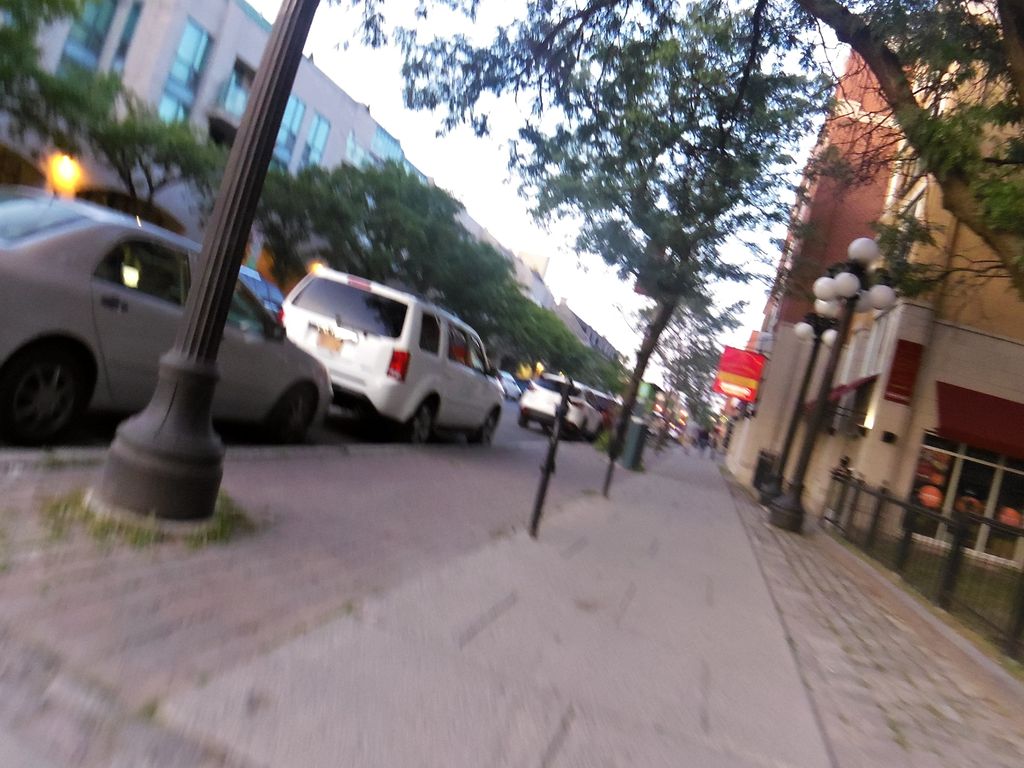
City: ottawa-gatineau